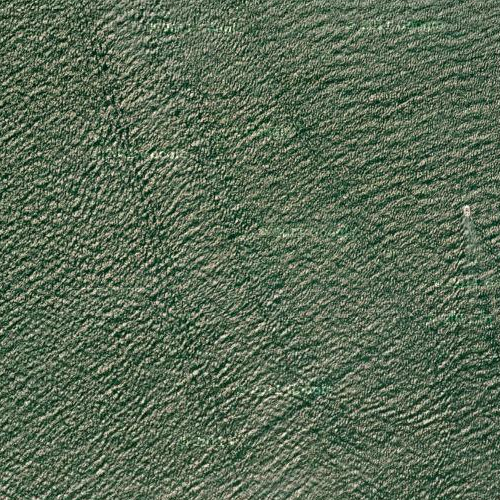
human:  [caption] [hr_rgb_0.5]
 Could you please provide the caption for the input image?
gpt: A part of ocean with deep green waters .

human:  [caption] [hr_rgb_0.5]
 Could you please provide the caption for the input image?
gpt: This is a part of deep green sparkling sea .

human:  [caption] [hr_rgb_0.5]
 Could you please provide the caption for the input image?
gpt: This is a part of deep green sparkling sea .

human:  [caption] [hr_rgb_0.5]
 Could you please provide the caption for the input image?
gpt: This is a part of ocean with deep green water .

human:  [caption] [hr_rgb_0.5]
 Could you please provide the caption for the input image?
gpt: This is a part of ocean with deep green water shining .